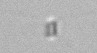
Label: Chaetoceros_tenuissimus